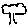
Label: tree